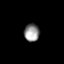
Tissue: lung
Cell type: Myeloid cells
Senescence score: 0.1538
Nuclear area (px): 265
Mean DAPI intensity: 144.14